Question: I am new to Sublime Text 2 on Mac OS.
I installed the package SublimeREPL.
Is it possible to create a keyboard shortcut to run the file with SublimeREPL?
More precisely, here is a screenshot. I want to avoid going through this menu and run quickly with a keyboard shortcut.

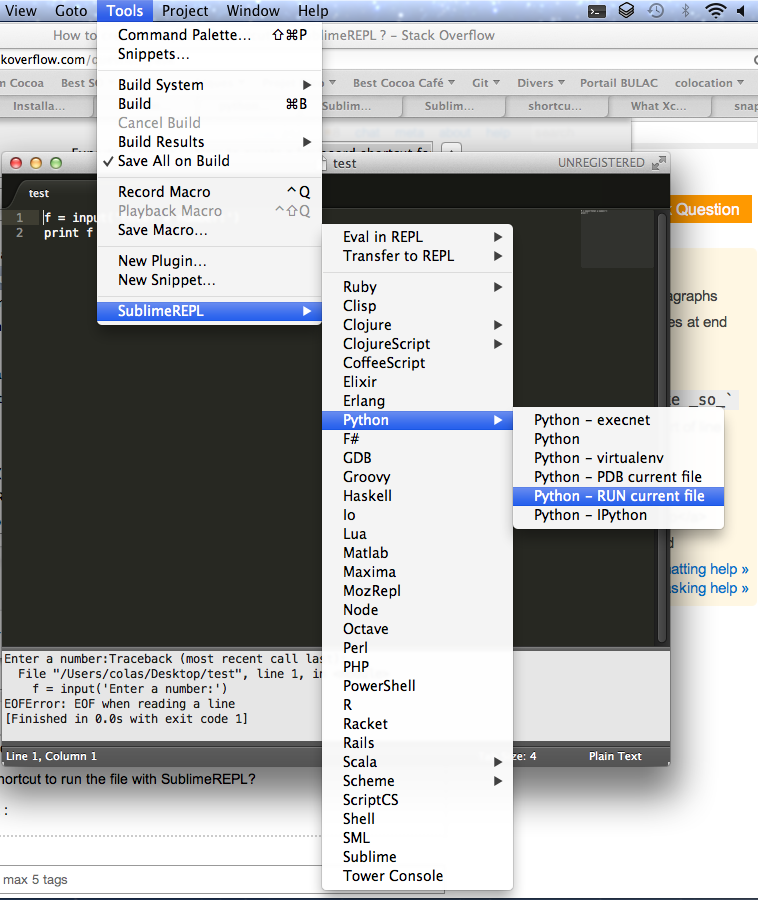
Answer: You can set keyboard shortcuts for any menu item that you can select, in any app.
1. Go to System Preferences - Keyboard - Shortcuts - App Shortcuts
2. Click the + to add a new shortcut.
3. Set the Application to Sublime Text.app, the Menu Title to the exact name of the menu option, and choose a Keyboard Shortcut.
4. Click Add.